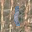
Label: 1